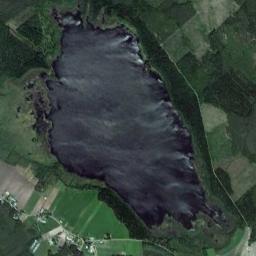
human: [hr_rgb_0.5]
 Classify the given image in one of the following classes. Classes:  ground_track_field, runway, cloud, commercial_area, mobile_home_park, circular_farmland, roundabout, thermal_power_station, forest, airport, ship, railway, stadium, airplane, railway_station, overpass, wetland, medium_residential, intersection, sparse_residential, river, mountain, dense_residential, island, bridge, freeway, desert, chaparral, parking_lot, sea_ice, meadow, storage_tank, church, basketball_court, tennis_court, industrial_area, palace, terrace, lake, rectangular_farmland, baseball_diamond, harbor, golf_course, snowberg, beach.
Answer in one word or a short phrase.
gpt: lake